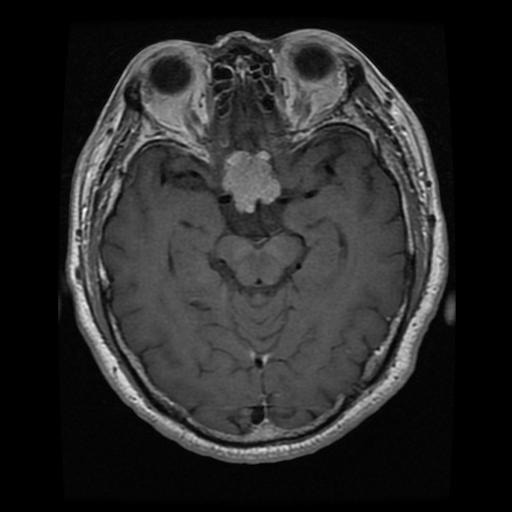
Label: pituitary